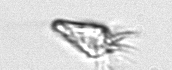
Label: Paratontonia_gracillima